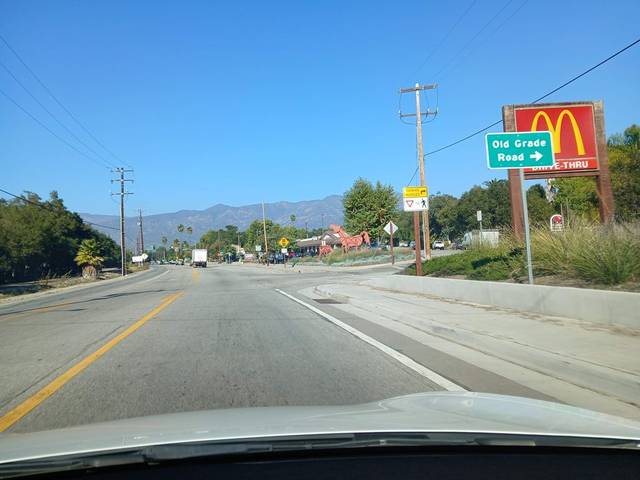
Region: United States
Coordinates: 34.424, -119.289